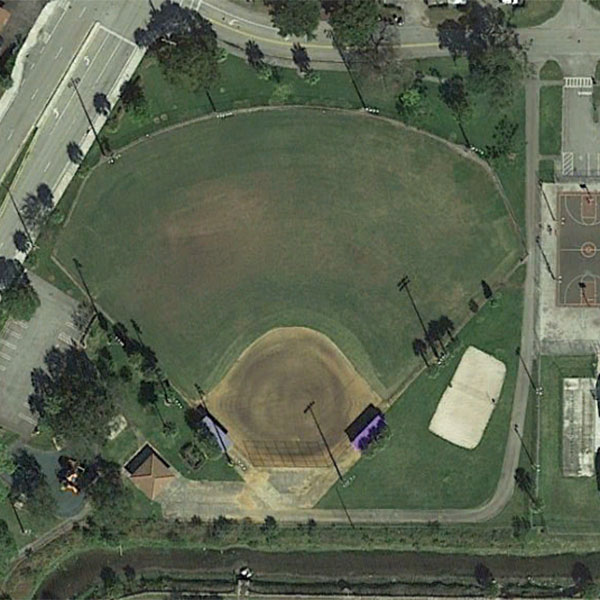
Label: BaseballField